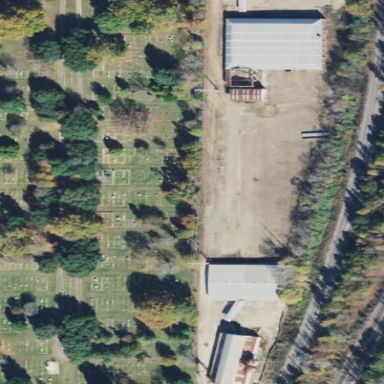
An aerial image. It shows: Cemetery.